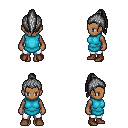
a pixel art fantasy rpg character, female body template, human, dark skin, teal tunic, white pants, gray long topknot hairstyle, brown shoes, four views (front, back, left, right), 2x2 character sprite sheet, small pixel art, hard edges, no anti-aliasing